Field crop: maize
Growth stage: 2
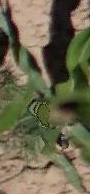
Species: maize